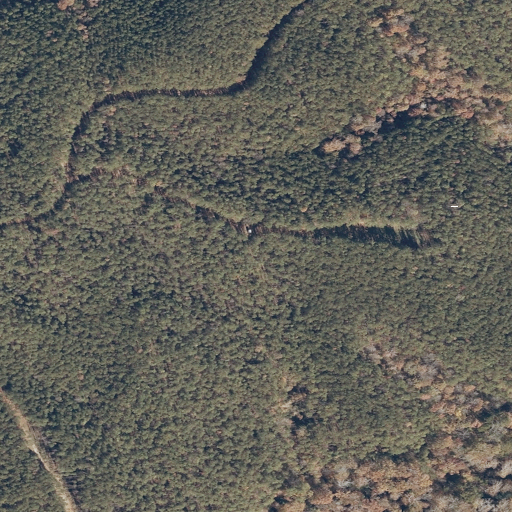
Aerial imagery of ridge(s) in Alabama named Potato Ridge containing evergreen forest and mixed forest